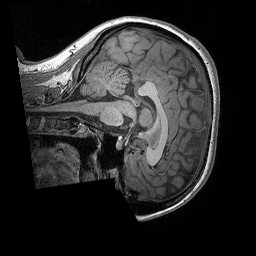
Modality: T1w
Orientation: sagittal
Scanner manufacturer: siemens
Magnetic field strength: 3 T
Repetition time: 2.3 s
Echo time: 0.00298 s